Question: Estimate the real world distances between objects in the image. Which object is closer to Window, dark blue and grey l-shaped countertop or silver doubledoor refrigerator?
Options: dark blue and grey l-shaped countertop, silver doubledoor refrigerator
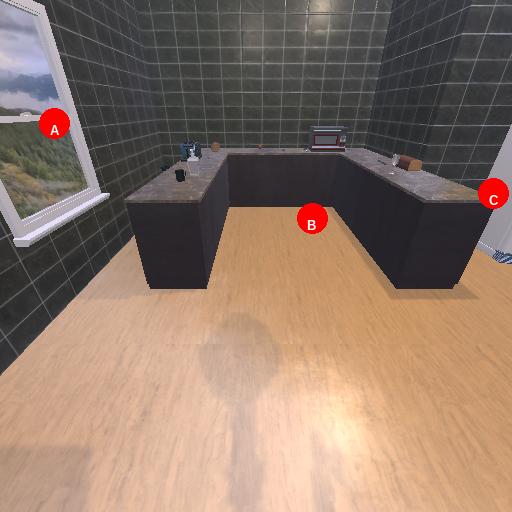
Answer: dark blue and grey l-shaped countertop